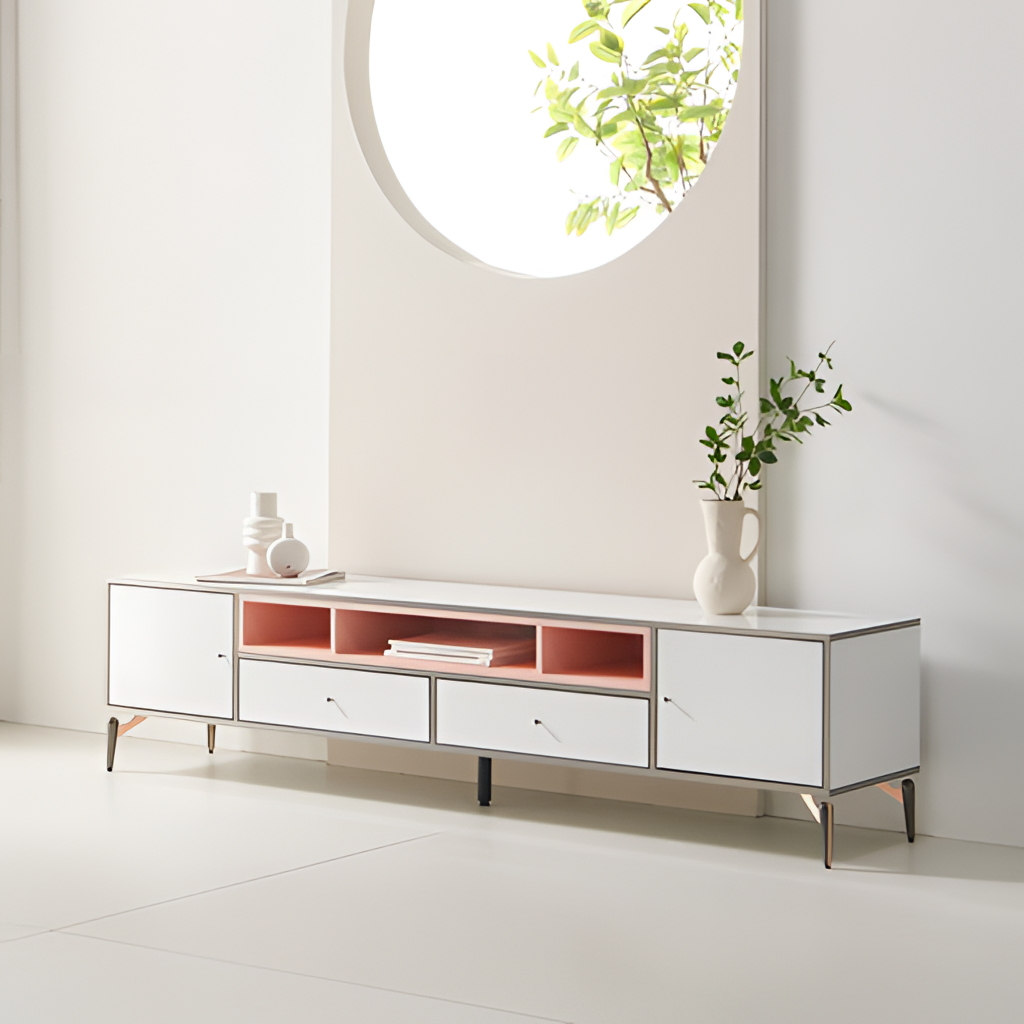
wood sideboard, living room, beige tile flooring, with large square pattern, paint wallpaper, with solid pattern, minimalist